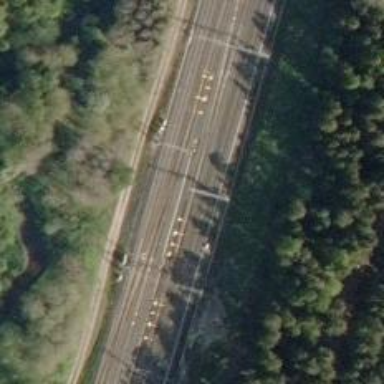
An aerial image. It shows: Railway track with continuous electrified contact lines.